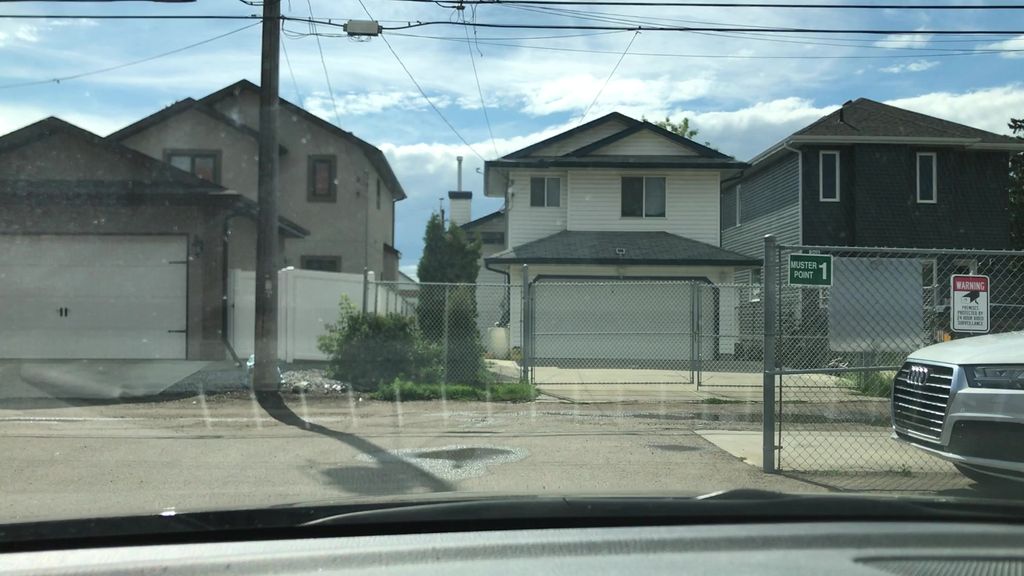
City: edmonton